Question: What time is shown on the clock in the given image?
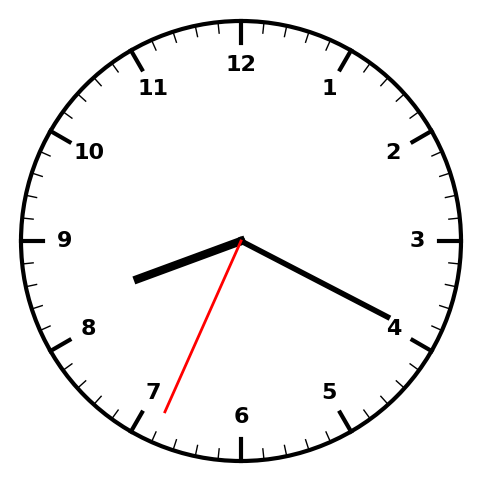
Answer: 08:19:34